Field crop: tomato
Growth stage: 1
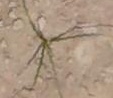
Species: cyperus